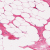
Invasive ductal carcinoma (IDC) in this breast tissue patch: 0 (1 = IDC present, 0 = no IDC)